Question: I'm trying to preserve the double binding logic from within my slider component such that it behaves the same as the builtin 'Slider':
'''
import QtQuick 2.0
import QtQuick.Window 2.0
import QtQuick.Controls 2.15
import QtQuick.Layouts 1.15
Window {
ColumnLayout {
SimpleSlider { id: sslider0; value: .3 }
SimpleSlider { id: sslider1; value: 1 - sslider0.value }
Slider { id: slider0; value: .3 }
Slider { id: slider1; value: 1 - slider0.value }
}
}
'''
Unfortunately, it doesn't:

Here is my 'SimpleSlider.qml':
'''
import QtQuick 2.4
Item {
id: simple_slider
property real value: .5
property real min_value: 0
property real max_value: 1
width: childrenRect.width
height: childrenRect.height
function linear(a, b, x) { return (x - a) / (b - a) }
function mix(a, b, x) { return a * (1 - x) + b * x }
FontMetrics { id: fontMetrics }
Rectangle {
id: main_box
width: Math.max(txt_label.width + 10, 50)
height: fontMetrics.height + 10
radius: 2
color: "darkgrey"
}
Rectangle {
id: filled_box
width: linear(min_value, max_value, value) * main_box.width
height: main_box.height
radius: main_box.radius
color: "orange"
}
Text {
id: txt_label
text: value.toFixed(3)
anchors.centerIn: main_box
}
MouseArea {
property real xval: simple_slider.value
id: drag_slider
anchors.fill: parent
onPositionChanged: xval = get_value_from_pos(mouse.x)
function get_value_from_pos(x) {
var v = Math.min(Math.max(linear(0, main_box.width, x), 0), 1)
return mix(min_value, max_value, v)
}
}
Binding {
target: simple_slider
property: "value"
value: drag_slider.xval
}
}
'''
The reason is obvious: I'm overwriting the binding here: 'onPositionChanged: xval = get_value_from_pos(mouse.x)' (and confirmed by 'QT_LOGGING_RULES="qt.qml.binding.removal.info=true"')
But while I identified the core of the issue, I'm not sure how to deal with it.
There might be a twisted design where I would turn this into a declarative based form using the position change state, but then I'll have a similar issue when my slider will also accept the value from a 'TextInput' (which will need to update the value in a similar fashion in its 'onAccepted' callback).
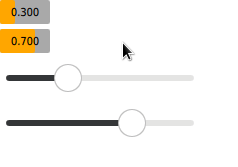
Answer: JarMan's hint is a good one. I tried to solve the bidirectional binding problem in your example, but had no luck. So I present to you the styled standard slider:
<URL>
This is my 'SimpleSlider.qml':
'''
import QtQuick 2.15
import QtQuick.Templates 2.15 as T
T.Slider {
id: slider
width: 200
height: 40
background: Rectangle {
color: "darkgrey"
Rectangle {
width: slider.visualPosition * parent.width
height: parent.height
color: "orange"
}
}
Text {
text: slider.value.toFixed(3)
anchors.centerIn: slider
}
}
'''